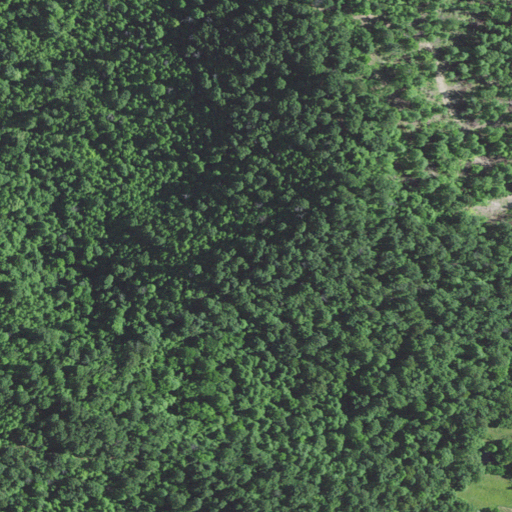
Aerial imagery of mountain in Kentucky named Bald Knob containing deciduous forest, mixed forest, grassland, and pasture